Question: I am working with existing crystal report and at the moment I am totally helpless to un-group two fields added in Text object.
Basically I want to add formula to one of the embedded field and I can not select that, below is the image i am attaching ,

Here you can see two fields are embedded in a Text control, I wanted to select the Top () field, Kindly help in this regards.
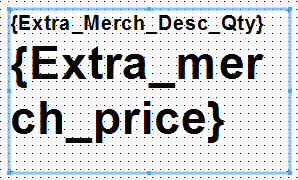
Answer: I have done with different way.. No Hover and drop is there.Instead after adding formula, you Ctrl-X the desired field and double click the Text field then Paste in it.